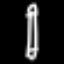
Label: pencil